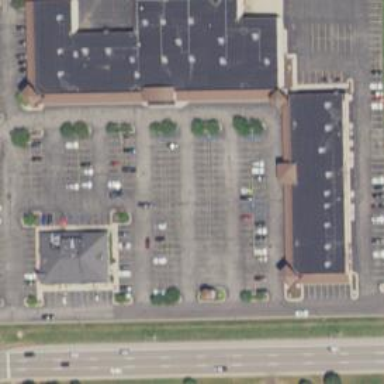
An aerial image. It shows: Retail building.